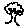
Label: tree